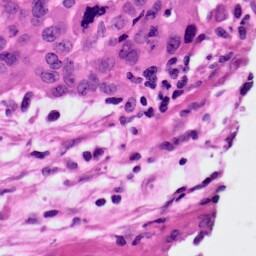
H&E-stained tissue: Ovarian